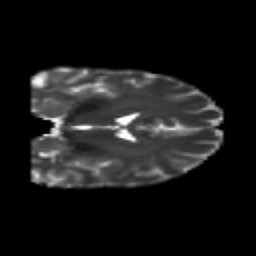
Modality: T2w
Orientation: coronal
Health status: healthy
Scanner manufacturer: philips
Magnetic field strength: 3 T
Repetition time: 6.964 s
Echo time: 0.092 s